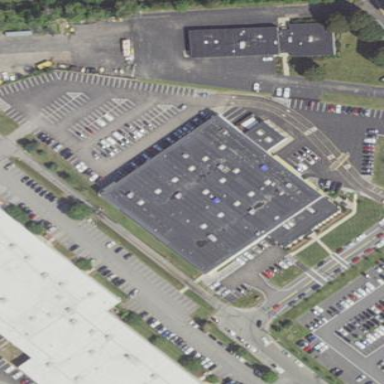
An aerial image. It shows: Flat-roofed building used for retail purposes.